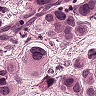
Metastatic tissue present: yes